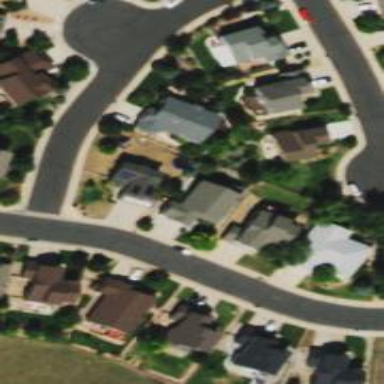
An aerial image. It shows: Residential road.